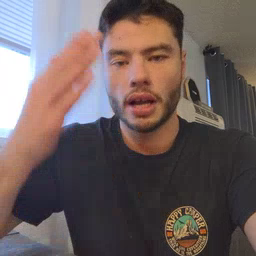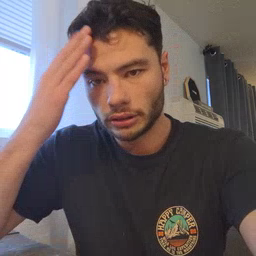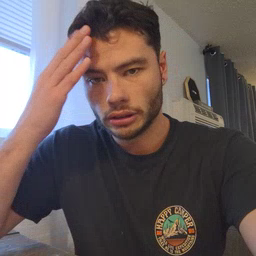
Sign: hat